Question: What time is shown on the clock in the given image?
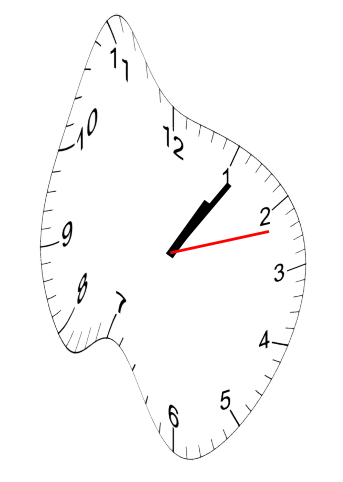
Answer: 01:06:12